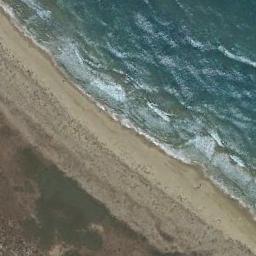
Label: beach